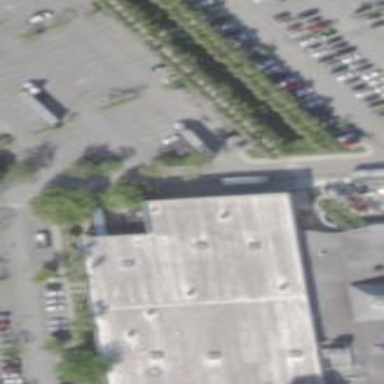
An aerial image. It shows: Department store building.